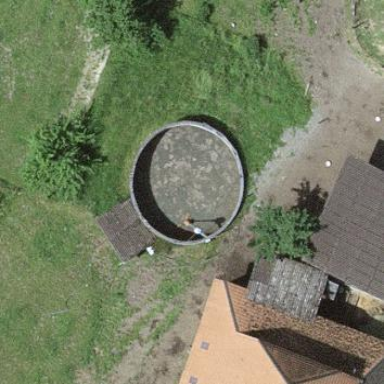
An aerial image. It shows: Silo.